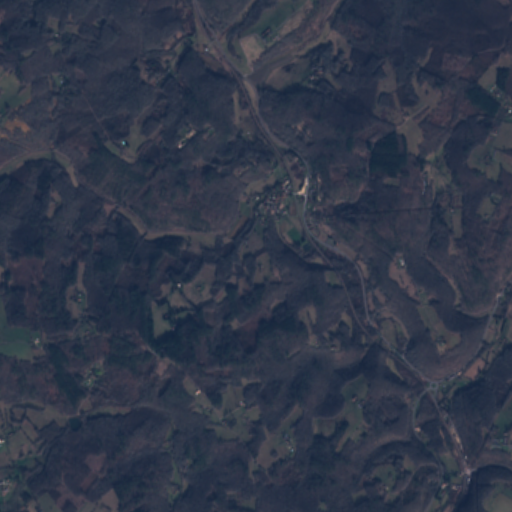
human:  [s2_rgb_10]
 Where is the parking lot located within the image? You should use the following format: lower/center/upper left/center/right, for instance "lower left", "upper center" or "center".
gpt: The parking lot is located in the center of the image.
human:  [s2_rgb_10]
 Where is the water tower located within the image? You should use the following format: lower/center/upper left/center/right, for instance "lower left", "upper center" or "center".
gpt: The water tower is located in the upper right of the image.
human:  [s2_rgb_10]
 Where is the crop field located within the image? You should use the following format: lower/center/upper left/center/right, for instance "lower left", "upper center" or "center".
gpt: There is no crop field in the image.